Траектории заряженных частиц, движущихся в однородном магнитном поле, можно проследить, наблюдая за следами, которые они оставляют специальной Камере Вильсона.
Возможно ли такое, чтобы после распада одной заряженной частицы на две другие наблюдаемый след от траекторий всех частиц представлял из себя касающиеся окружности, как показано на рисунке?
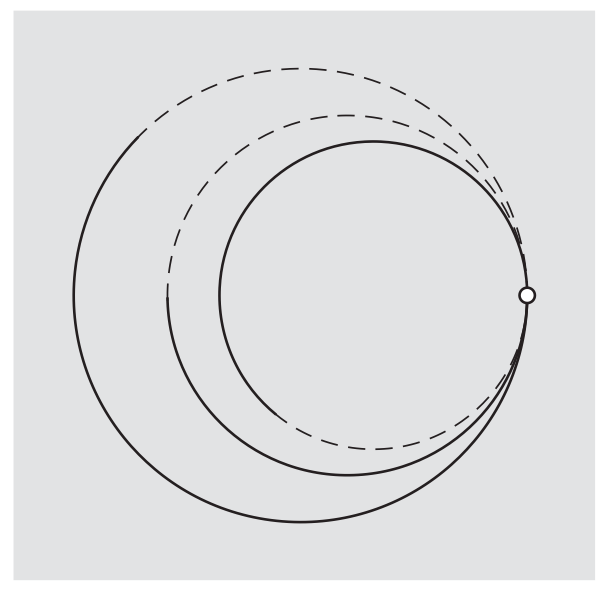
Ответ: Нет
Темы:
T, ★, Электромагнетизм, СТО, Движение в магнитном поле, 200 задач